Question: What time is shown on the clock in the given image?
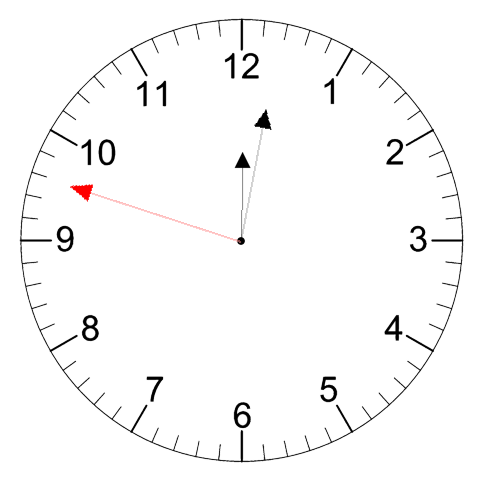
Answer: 12:01:48